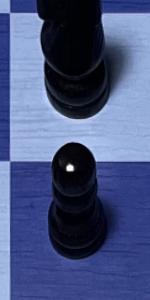
Label: Pawn_Black